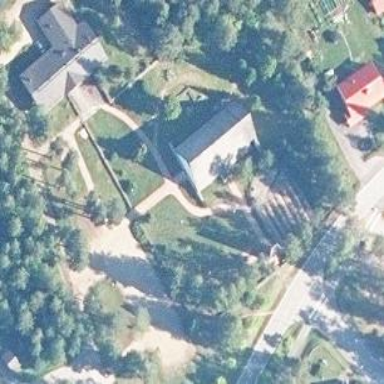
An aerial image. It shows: Churchyard.